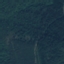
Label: Forest